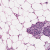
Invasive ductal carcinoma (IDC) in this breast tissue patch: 1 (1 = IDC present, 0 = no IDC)